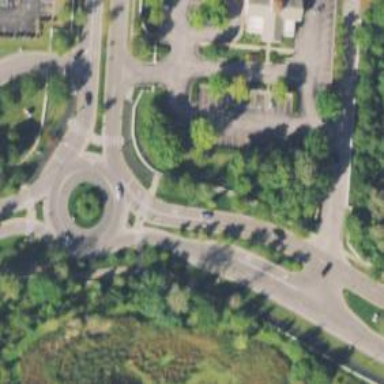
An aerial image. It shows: Marked crossing on cycleway.